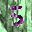
Label: 5